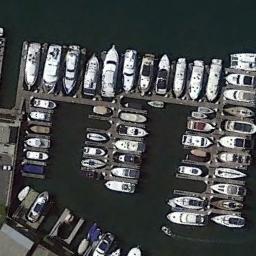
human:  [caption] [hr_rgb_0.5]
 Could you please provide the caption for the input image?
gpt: Many yachts are neatly arranged on the sea side of the harbor .

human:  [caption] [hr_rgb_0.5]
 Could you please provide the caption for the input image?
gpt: The harbor has lots of neatly docked boats and the color of the waters is green .

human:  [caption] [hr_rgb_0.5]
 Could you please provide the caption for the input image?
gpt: There are containers on the harbor shore .

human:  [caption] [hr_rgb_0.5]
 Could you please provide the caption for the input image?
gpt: There are many ships of different shapes and sizes in the harbor .

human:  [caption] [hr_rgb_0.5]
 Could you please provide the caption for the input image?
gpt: There are many ships docked neatly at the harbor .